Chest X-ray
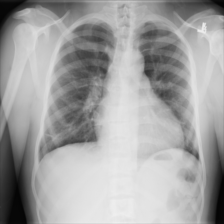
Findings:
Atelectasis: negative
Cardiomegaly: negative
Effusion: negative
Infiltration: positive
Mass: negative
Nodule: negative
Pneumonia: negative
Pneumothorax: negative
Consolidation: negative
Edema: negative
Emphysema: negative
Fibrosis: negative
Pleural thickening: negative
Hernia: negative